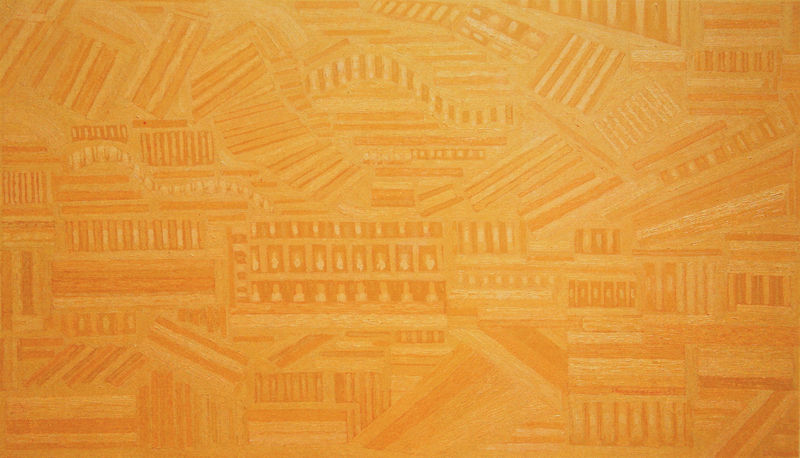
Titel: Composition inspirée par Clavecin, Var.No.5, Komposition angeregt von der Variation Nr.5 für Cembalo
Künstler: Serge Charchoune
Standort: Paris
Institution: Galerie Jean Louis Roque
Schlagwörter: dunkel, gelb, ocker, hell, holz, orange, beige, muster, boden, wellen, ansicht, parkett, abstrakt, dielen, streifen, balken, striche, fussboden, apricot, musterung, farbabstufung, regelmäßig, unregelmäßig, äderung, holu, llinien